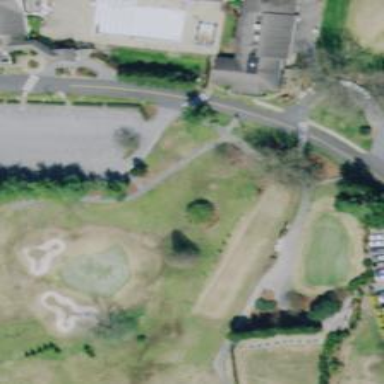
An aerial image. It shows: Path for golf carts.